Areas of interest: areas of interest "Star Basketball Sports Center"
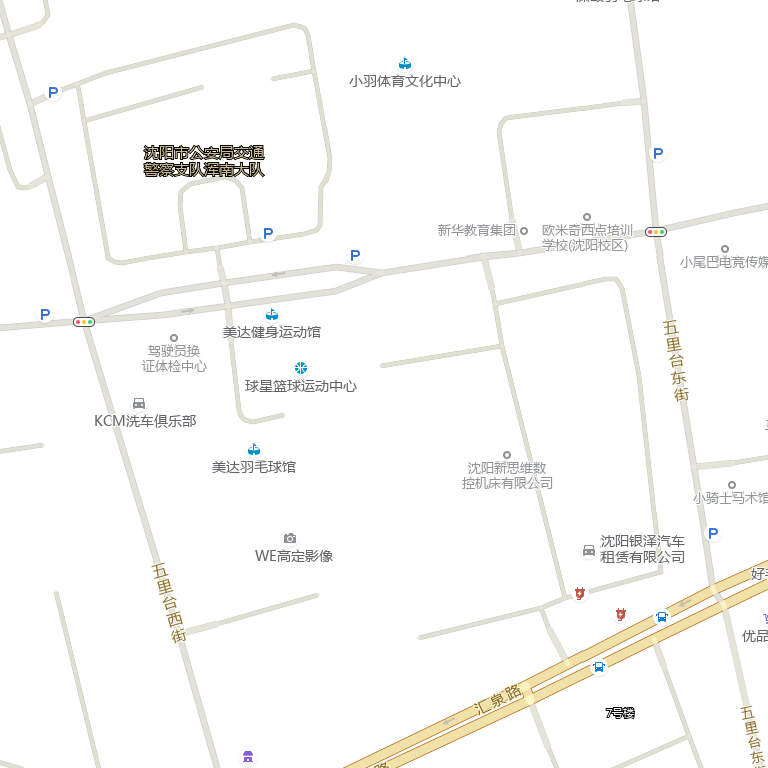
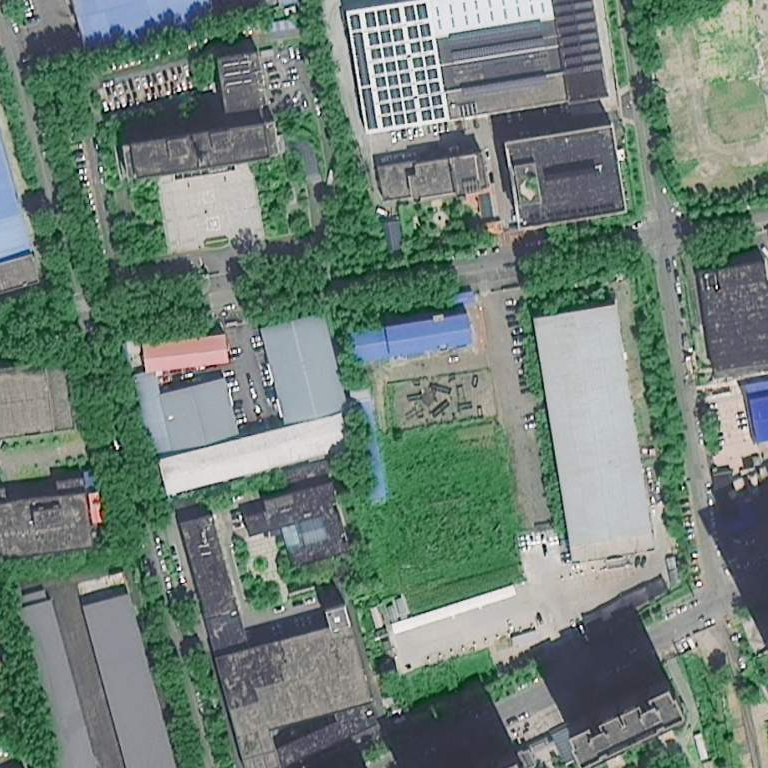